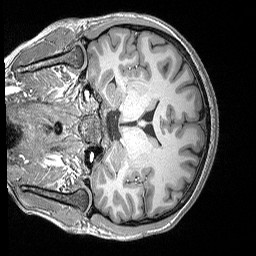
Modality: T1w
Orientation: coronal
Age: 21
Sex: female